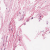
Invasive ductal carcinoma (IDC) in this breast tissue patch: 0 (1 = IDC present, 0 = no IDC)